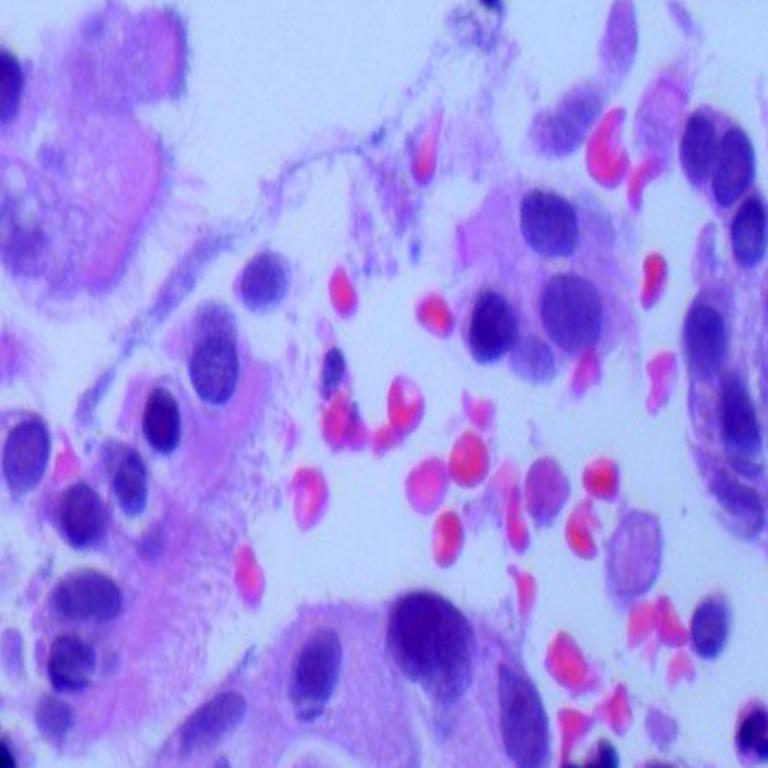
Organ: lung
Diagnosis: adenocarcinomas